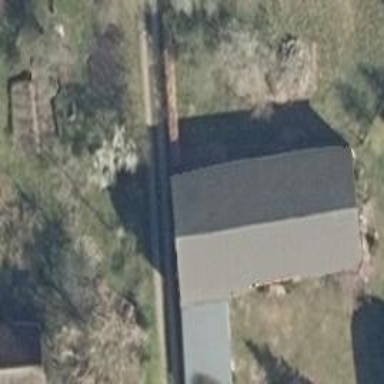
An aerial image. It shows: Barn.